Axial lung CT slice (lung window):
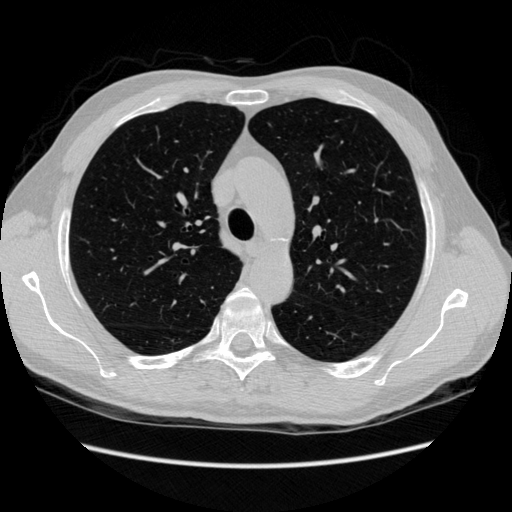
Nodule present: no